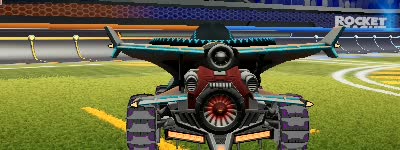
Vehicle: aftershock